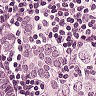
Metastatic tissue present: yes